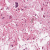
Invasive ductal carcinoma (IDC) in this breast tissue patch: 0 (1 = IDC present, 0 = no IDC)